Два вертикальных цилиндрических сосуда соединены в нижней части трубкой с манометром пренебрежимо малого объёма (см. рисунок).  Внутри цилиндров установлены поршни, в верхней части цилиндров - упоры, ограничивающие подъём поршней. Расстояния от нижней части поршней до дна цилиндров при верхнем расположении поршней одинаковы и равны $h=1~м$. Под поршнями находится один моль идеального газа, атмосферное давление $p_{0}=10^{5}~Па$. Поршни могут перемещаться в цилиндрах без трения. В таблице представлены результаты измерений давления в цилиндрах при пяти различных значениях температуры газа:
Определите массы обоих поршней $m_{1}$, $m_{2}$ и площади сечения цилиндров $S_{1}$, $S_{2}$.
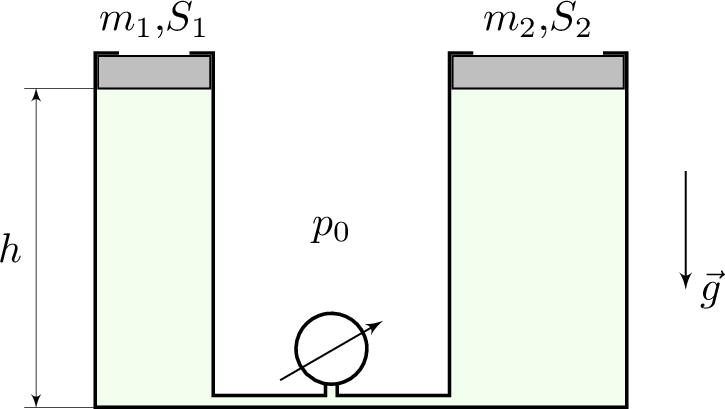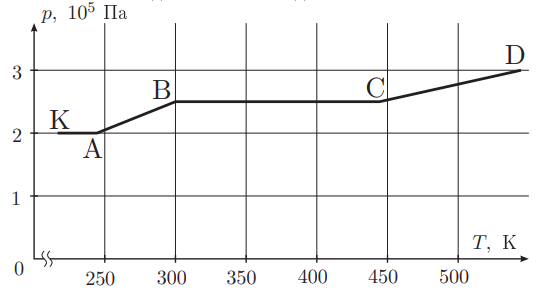
Решение: Теоретический вид зависимости давления от температуры для данной системы представлен на рисунке ниже.  Этот график можно объяснить следующим образом. На участках $K A$ и $B C$ один из поршней (первый и второй соответственно) поднимается в цилиндре, давление газа при этом $$ p=p_{0}+\frac{m_{i} g}{S_{i}} $$ остается постоянным. Здесь $i$ — номер того поршня, который движется на рассматриваемом участке. На участках $A B$ и $C D$ наоборот поршни неподвижны, поэтому объем остается неизменным, а давление растет прямо пропорционально абсолютной температуре. Пусть $p_{i}$, $T_{i}$ — давление и температура в Кельвинах в соответствующих ячейках таблицы. Заметим, что данные таблицы таковы, что $$ \frac{p_{2}}{p_{3}}=\frac{T_{2}}{T_{3}}, \quad \frac{p_{4}}{p_{5}}=\frac{T_{4}}{T_{5}}, \quad p_{1}=p_{2}, \quad p_{3}=p_{4}. $$ Отсюда следует, что в измерениях действительно наблюдалось две изобары и две изохоры, то есть все рассмотренные выше участки, причем точки $2$, $3$, $4$ таблицы соответствуют точкам $A$, $B$, $C$ графика. Рассмотрим сначала изохоры. На участке $A B$ газ заполняет только один из цилиндров. Из уравнения состояния газа найдем площадь сечения этого цилиндра (пусть для определенности это будет $S_{1}$): $$ S_{1}=\frac{\nu R T_{2}}{p_{2} h}=0.01~м^{2} . $$ На участке $C D$ газ заполняет оба цилиндра, их общая площадь $$ S_{1}+S_{2}=\frac{\nu R T_{4}}{p_{4} h}=0.015~м^{2}, $$ откуда $$ S_{2}=0.005~м^{2}. $$ Теперь рассмотрим изобары. Из участка $K A$, на котором в первом цилиндре поршень поднимается, а во втором лежит на дне, находим $$ p_{2}=p_{0}+\frac{m_{1} g}{S_{1}}, \quad \text { следовательно } \quad m_{1}=100~кг. $$ Аналогично из участка $B C$, на котором поднимается второй поршень $$ p_{4}=p_{0}+\frac{m_{2} g}{S_{2}}, \quad \text { откуда } \quad m_{2}=75~кг. $$
Ответ: $$ m_{1}=100~кг. $$ $$ m_{2}=75~кг. $$
Темы:
T, Термодинамика, Всероссийские, Изопроцессы, Давление